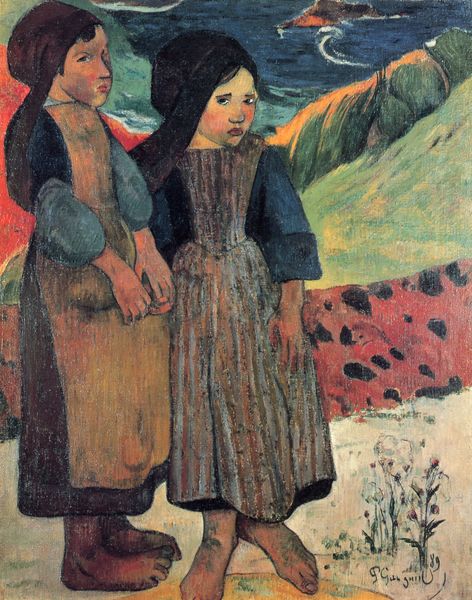
Titel: Kleine Bretoninnen am Meer
Künstler: Paul Gauguin
Standort: Tokyo
Institution: The National Museum of Western Art
Schlagwörter: baum, blau, dunkel, felsen, hand, meer, nackt, wasser, weiß, frauen, gelb, grün, landschaft, mädchen, ocker, see, ufer, blume, blumen, braun, bunt, finger, grau, haar, hell, hintergrund, kleid, kleider, mund, orange, schwarz, stroh, blick, gras, rot, weg, wiese, expressionismus, haube, gesichter, arm, augen, blicke, böse, gesicht, inkarnat, bildnis, hände, porträt, signatur, erde, feld, felder, hügel, norden, strauch, büsche, gewässer, insel, land, haare, stehend, kind, pflanze, pflanzen, rosa, traurig, anhöhe, bauern, kinder, schürze, taille, füße, gischt, küste, strand, wangen, wellen, zwei, röcke, abhang, acker, blusen, heu, schürzen, düne, farben, hang, violett, naiv, ausdruck, angst, brandung, bretagne, münder, nasen, kopftuch, brun, jaune, marron, portrait, vert, gestreift, melancholie, streifen, scham, zehen, geschwister, klippe, gauguin, barfuss, expressionistisch, heide, geld, heuhaufen, paul, mundwinkel, noir, chapeau, kittel, hauben, tracht, lac, moor, gaugin, gesichtsausdruck, kopftücher, rouge, disteln, wut, skeptisch, nordsee, hänge, nas, schüchtern, fleurs, scheu, gemeinsam, mienen, töchter, kräftig, arbre, paysage, fleur, main, robe, paysan, eau, bleu, montagne, ocre, enfants, campagne, champ, paysanne, kopftüher, beleidigt, zwei kinder, blouse, coiffe, enfant, fille, costume, tristesse, ile, paul gauguin, pauk, sauer, petit, farbenfroh, gerötet, rocher, couleurs, fillette, bauernmädchen, deux, schmutzig, jeune, triste, vague, misstrauen, züchtig, mer, modersohn, pied, kindr, fauve, nus, bandeau, filles, jeunes, robes, soeurs, pieds, bord, champs, trotz, rotz, coiffes, tablier, regard, rayures, unwillig, paula, mélancolie, peur, fauvisme, bretagne*, enfant*, erweft, felsinsel, fillettes, mädels, pieds nus, pont aven, ocean, fichu, nu, vallée, gougin, bauerrnkinder, grün#, bretonnes, bretonische mädchen, fermes, petite, plissé, paysannes, soeur, jumelles, polynesie, enerve, peids, boudeuse, gros pieds, boudeuses, piedss, rove, rouille, tabliers, chamo, petites filles, bretonien